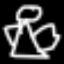
Label: angel